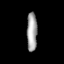
Tissue: prostate
Cell type: Endothelial cells
Senescence score: 0.7713
Nuclear area (px): 396
Mean DAPI intensity: 161.412